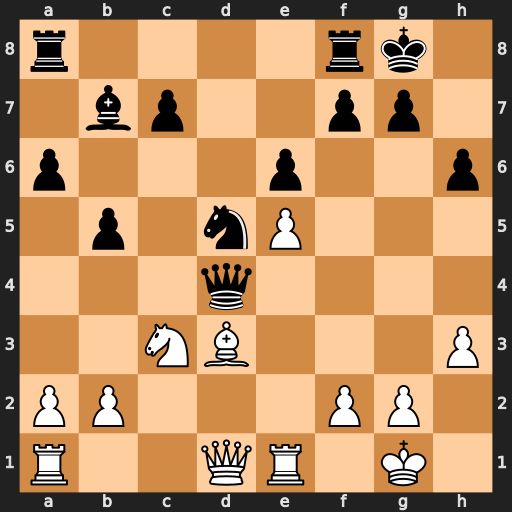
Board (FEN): r4rk1/1bp2pp1/p3p2p/1p1nP3/3q4/2NB3P/PP3PP1/R2QR1K1
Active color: w
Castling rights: -
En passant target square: -
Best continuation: Bh7+ Kxh7 Qxd4